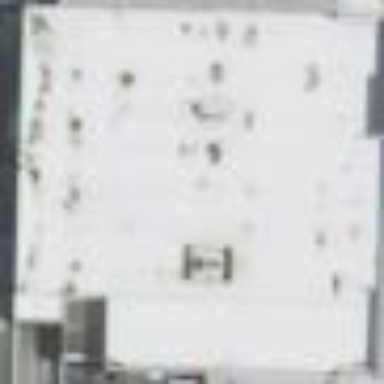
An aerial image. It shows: Retail building.